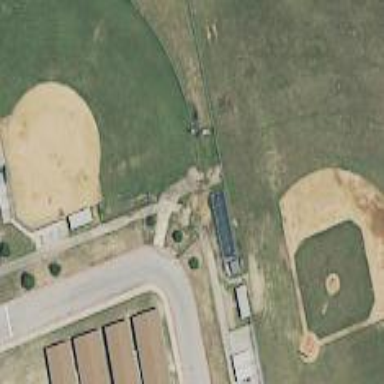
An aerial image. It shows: Softball pitch used for baseball games.